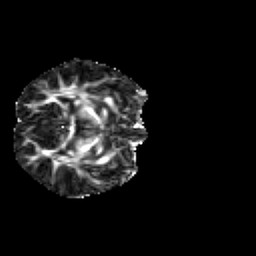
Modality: FA
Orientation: axial
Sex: male
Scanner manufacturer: siemens
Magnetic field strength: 3 T
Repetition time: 5 s
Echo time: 0.071 s